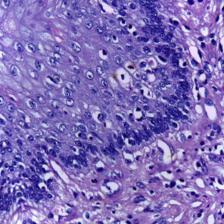
Diagnosis: Normal